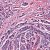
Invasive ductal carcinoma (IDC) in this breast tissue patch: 1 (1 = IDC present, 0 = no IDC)